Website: slack
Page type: payment
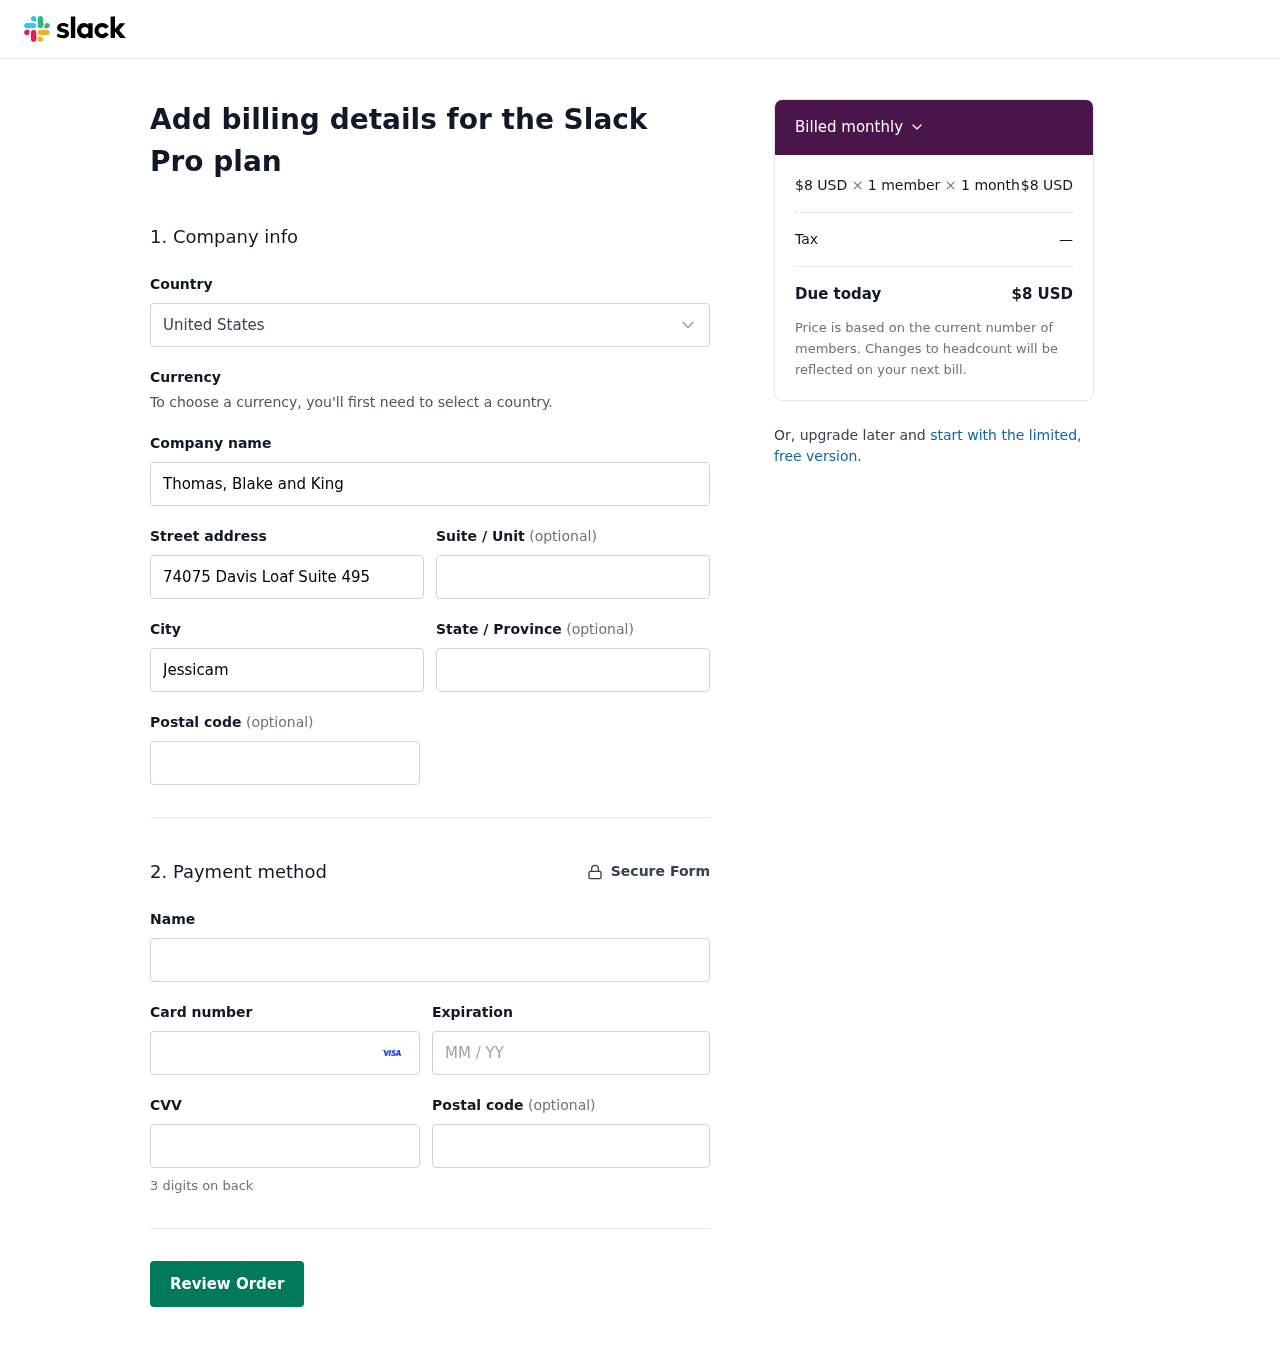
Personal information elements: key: PII_COUNTRY
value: United States
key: PII_COMPANY
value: Thomas, Blake and King
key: PII_STREET
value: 74075 Davis Loaf Suite 495
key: PII_CITY
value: Jessicamouth
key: PII_STATE
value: Michigan
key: PII_POSTCODE
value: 02304
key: PII_FULLNAME
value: Michael Walker
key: PII_CARD_NUMBER
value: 4572 9758 0900 1830
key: PII_CARD_EXPIRY
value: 10/29
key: PII_CARD_CVV
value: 493
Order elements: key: ORDER_PRICE_PER_MEMBER
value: $8 USD
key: ORDER_NUM_MEMBERS
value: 1 member
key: ORDER_NUM_MONTHS
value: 1 month
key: ORDER_SUBTOTAL
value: $8 USD
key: ORDER_TAX
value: —
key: ORDER_TOTAL
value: $8 USD